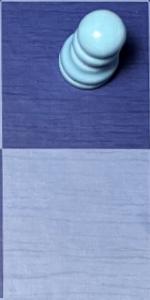
Label: Empty